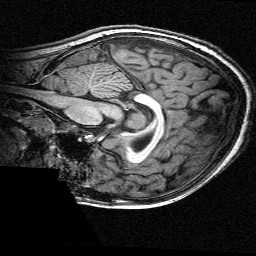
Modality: T1w
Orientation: sagittal
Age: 9
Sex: female
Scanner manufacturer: siemens
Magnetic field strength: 3 T
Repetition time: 2.3 s
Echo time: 0.00336 s